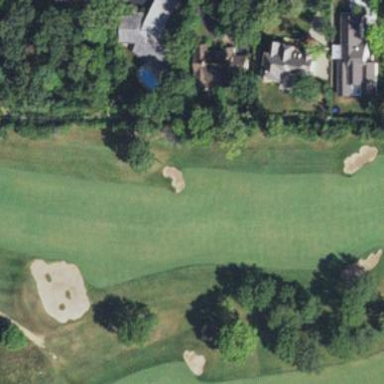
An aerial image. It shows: Well-maintained grassy area designated as golf fairway for the sport of golf. The grass is neatly mown.